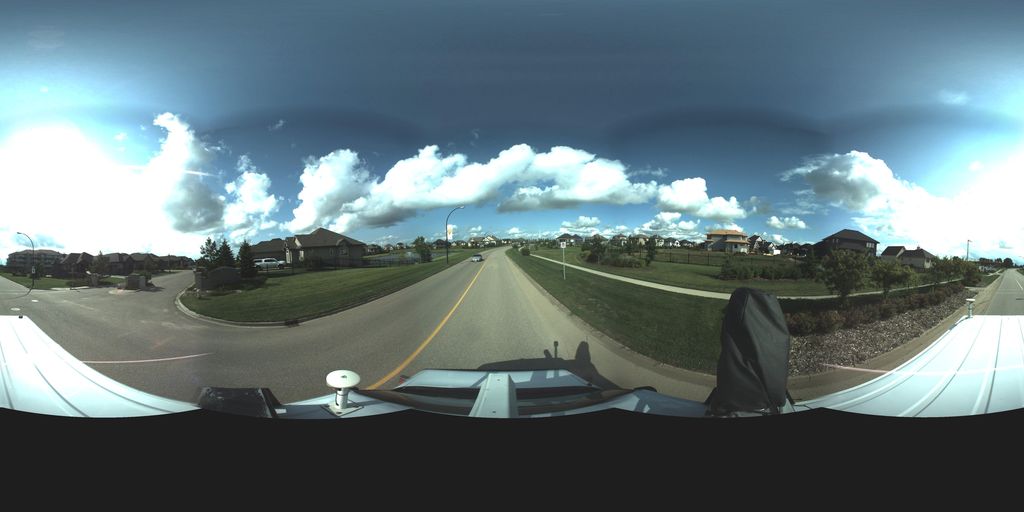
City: saskatoon